Field crop: maize
Growth stage: 2
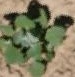
Species: chenopodium